Question: * hello friends,
* I have one solution say "' which contain one project say ""
* Now I am adding one existing project say "" inside this solution
* Now I which contain the "" to the another or
* And now when I start solution from that moved location I can't getting the "" which I have added later in ""
* Instead I am getting the error message and "proj2" displayed as grayed treeview node see in below image.
*

Thanks....
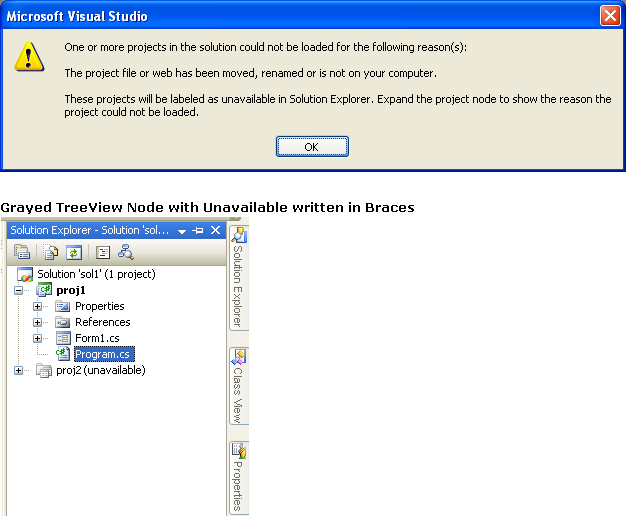
Answer: Solutions contain the path to the contained projects. If the project directory isn't inside the solution directory, you'll run into this problem if you move the solution directory.
Either copy the project directory into the solution directory (giving you two copies, which might be undesirable) or fix up the project reference after you've moved the solution file.
You can do this by editing the .SLN file in a text editor. It's relatively easy to do, but the .SLN file format is fragile, so be careful. Or you can do it by bringing up the properties for the "broken" (greyed) project and editing the path. Then you can hit "Reload project" and you should be good.